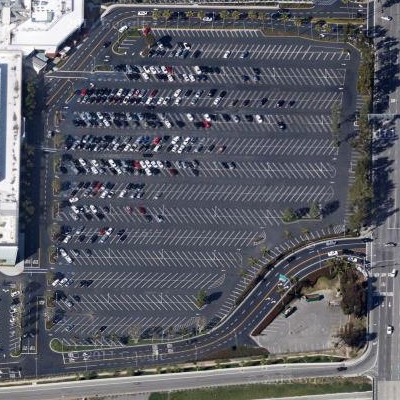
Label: gParking